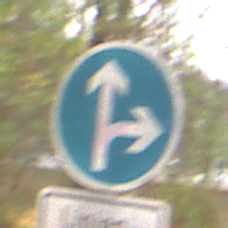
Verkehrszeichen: VorgeschriebeneFahrtrichtungGeradeausOderRechts
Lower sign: BesondereFahrzeugeUndTransportgueter2
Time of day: Midday
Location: Outdoor (Nature)
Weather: Overcast
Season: NotSpecified
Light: Natural